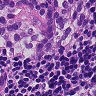
Metastatic tissue present: yes